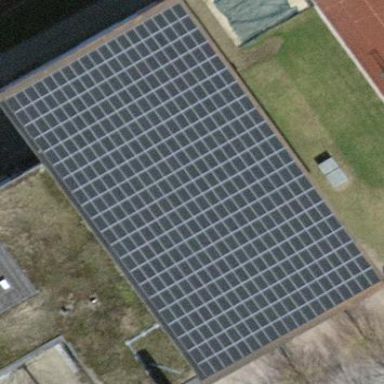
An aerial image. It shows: Solar power generator using photovoltaic method with solar photovoltaic panel types.